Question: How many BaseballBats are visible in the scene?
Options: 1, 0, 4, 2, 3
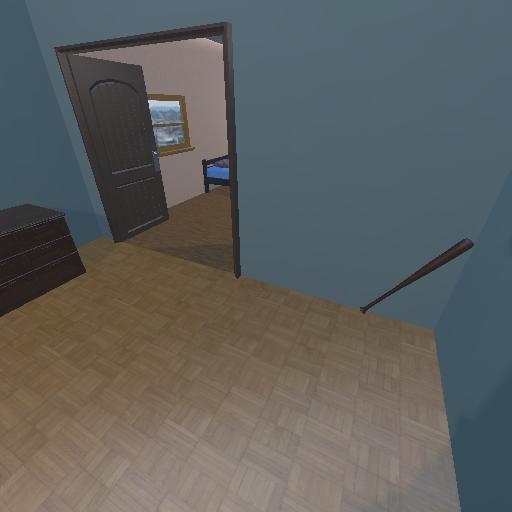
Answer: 1